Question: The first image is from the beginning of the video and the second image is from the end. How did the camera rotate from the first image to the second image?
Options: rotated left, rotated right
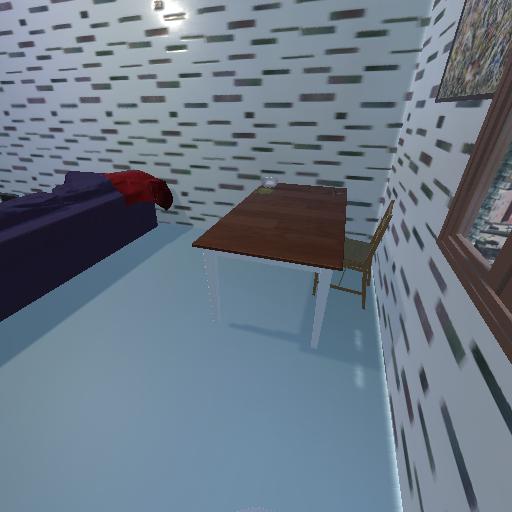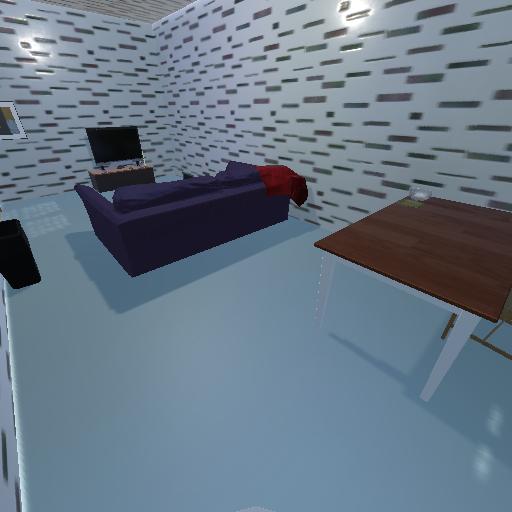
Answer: rotated left